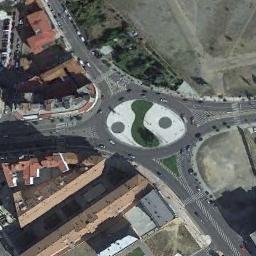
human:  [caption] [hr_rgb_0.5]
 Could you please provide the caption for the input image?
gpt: There are several moving vehicles on the road at the roundabout, Many buildings and some trees and a few lawns around the roundabout .

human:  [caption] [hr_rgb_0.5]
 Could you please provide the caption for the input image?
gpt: The roundabout with four exits and entrances is between some buildings and the lawn .

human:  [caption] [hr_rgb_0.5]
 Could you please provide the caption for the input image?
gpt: The roundabout is on the bare land next to buildings and trees .

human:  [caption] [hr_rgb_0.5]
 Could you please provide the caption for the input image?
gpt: There are some cars at the roundabout .

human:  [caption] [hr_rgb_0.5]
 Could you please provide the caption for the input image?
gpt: There are some brown buildings beside the roundabout .